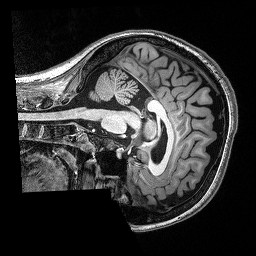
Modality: T1w
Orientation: sagittal
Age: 27
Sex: female